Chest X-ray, AP view. Patient: 77 years old, sex M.
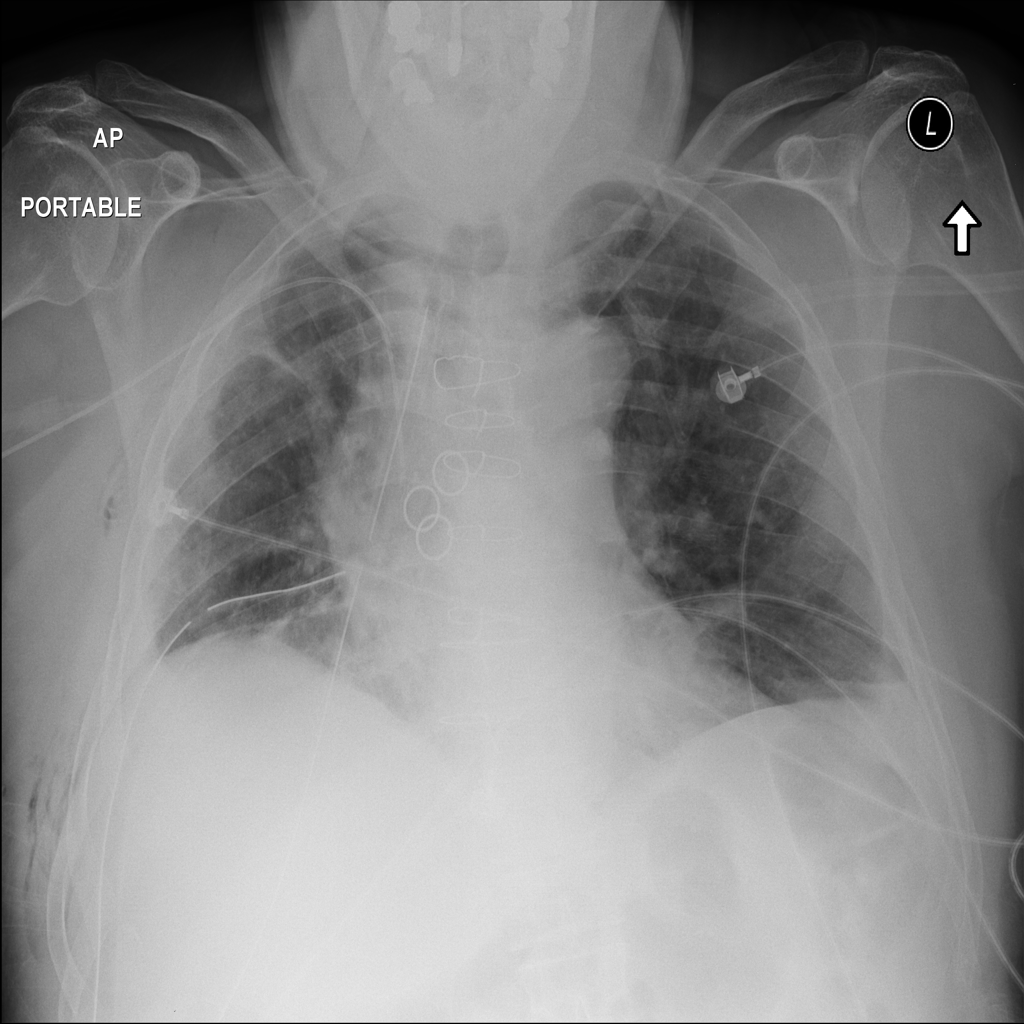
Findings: No Finding